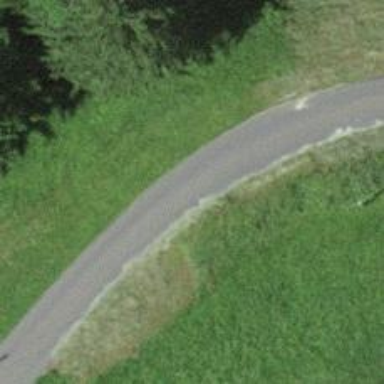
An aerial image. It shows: Unclassified road with asphalt surface.